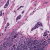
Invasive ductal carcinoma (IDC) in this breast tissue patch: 1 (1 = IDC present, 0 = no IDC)